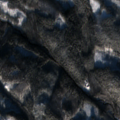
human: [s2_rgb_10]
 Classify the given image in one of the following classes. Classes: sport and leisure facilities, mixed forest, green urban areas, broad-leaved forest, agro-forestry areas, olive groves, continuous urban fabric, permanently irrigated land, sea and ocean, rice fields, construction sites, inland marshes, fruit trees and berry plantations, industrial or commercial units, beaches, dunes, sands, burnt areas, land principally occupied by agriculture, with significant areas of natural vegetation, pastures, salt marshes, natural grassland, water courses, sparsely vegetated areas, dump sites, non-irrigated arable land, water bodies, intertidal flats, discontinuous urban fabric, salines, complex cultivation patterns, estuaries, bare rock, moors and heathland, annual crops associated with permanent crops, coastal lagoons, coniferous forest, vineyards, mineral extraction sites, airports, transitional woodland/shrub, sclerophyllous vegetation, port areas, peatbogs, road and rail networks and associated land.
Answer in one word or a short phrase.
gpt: coniferous forest, mixed forest, transitional woodland/shrub